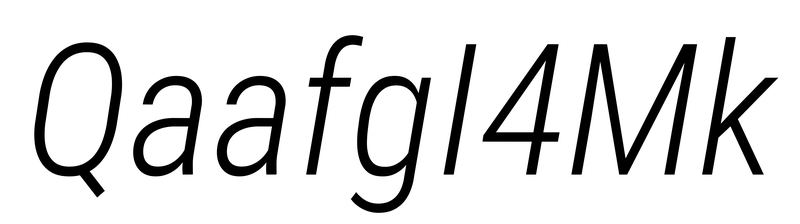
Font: Roboto-Italic_Condensed_Light_Italic